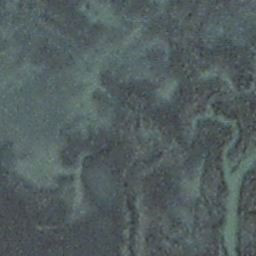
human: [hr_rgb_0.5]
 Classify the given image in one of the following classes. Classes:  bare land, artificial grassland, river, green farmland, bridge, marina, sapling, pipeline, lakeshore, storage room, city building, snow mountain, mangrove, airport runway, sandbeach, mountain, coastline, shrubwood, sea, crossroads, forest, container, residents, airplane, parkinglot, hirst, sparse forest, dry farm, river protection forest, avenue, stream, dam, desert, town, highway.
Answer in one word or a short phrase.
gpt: stream